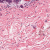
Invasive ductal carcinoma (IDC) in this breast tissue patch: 0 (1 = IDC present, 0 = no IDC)